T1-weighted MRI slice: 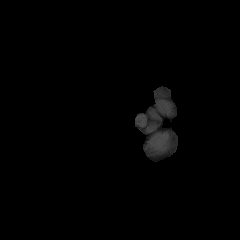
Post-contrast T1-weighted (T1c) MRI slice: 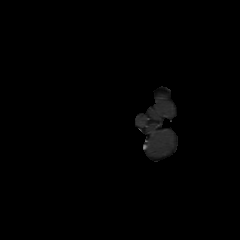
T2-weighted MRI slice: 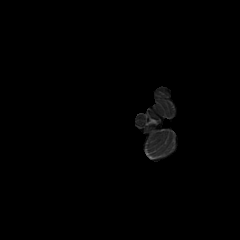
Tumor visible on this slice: no